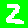
Digit: 2